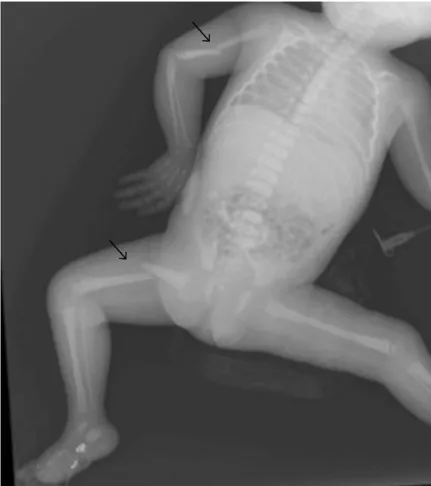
Phenotype of patient 2. (B) X-ray skeletal survey: right mid-shaft humeral and right proximal femoral dislocated non-communicated fractures.
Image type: radiology (x_ray)